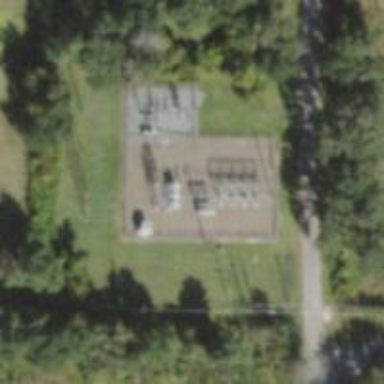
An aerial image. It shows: Outdoor distribution level power substation.